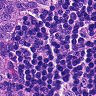
Metastatic tissue present: yes